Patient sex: F
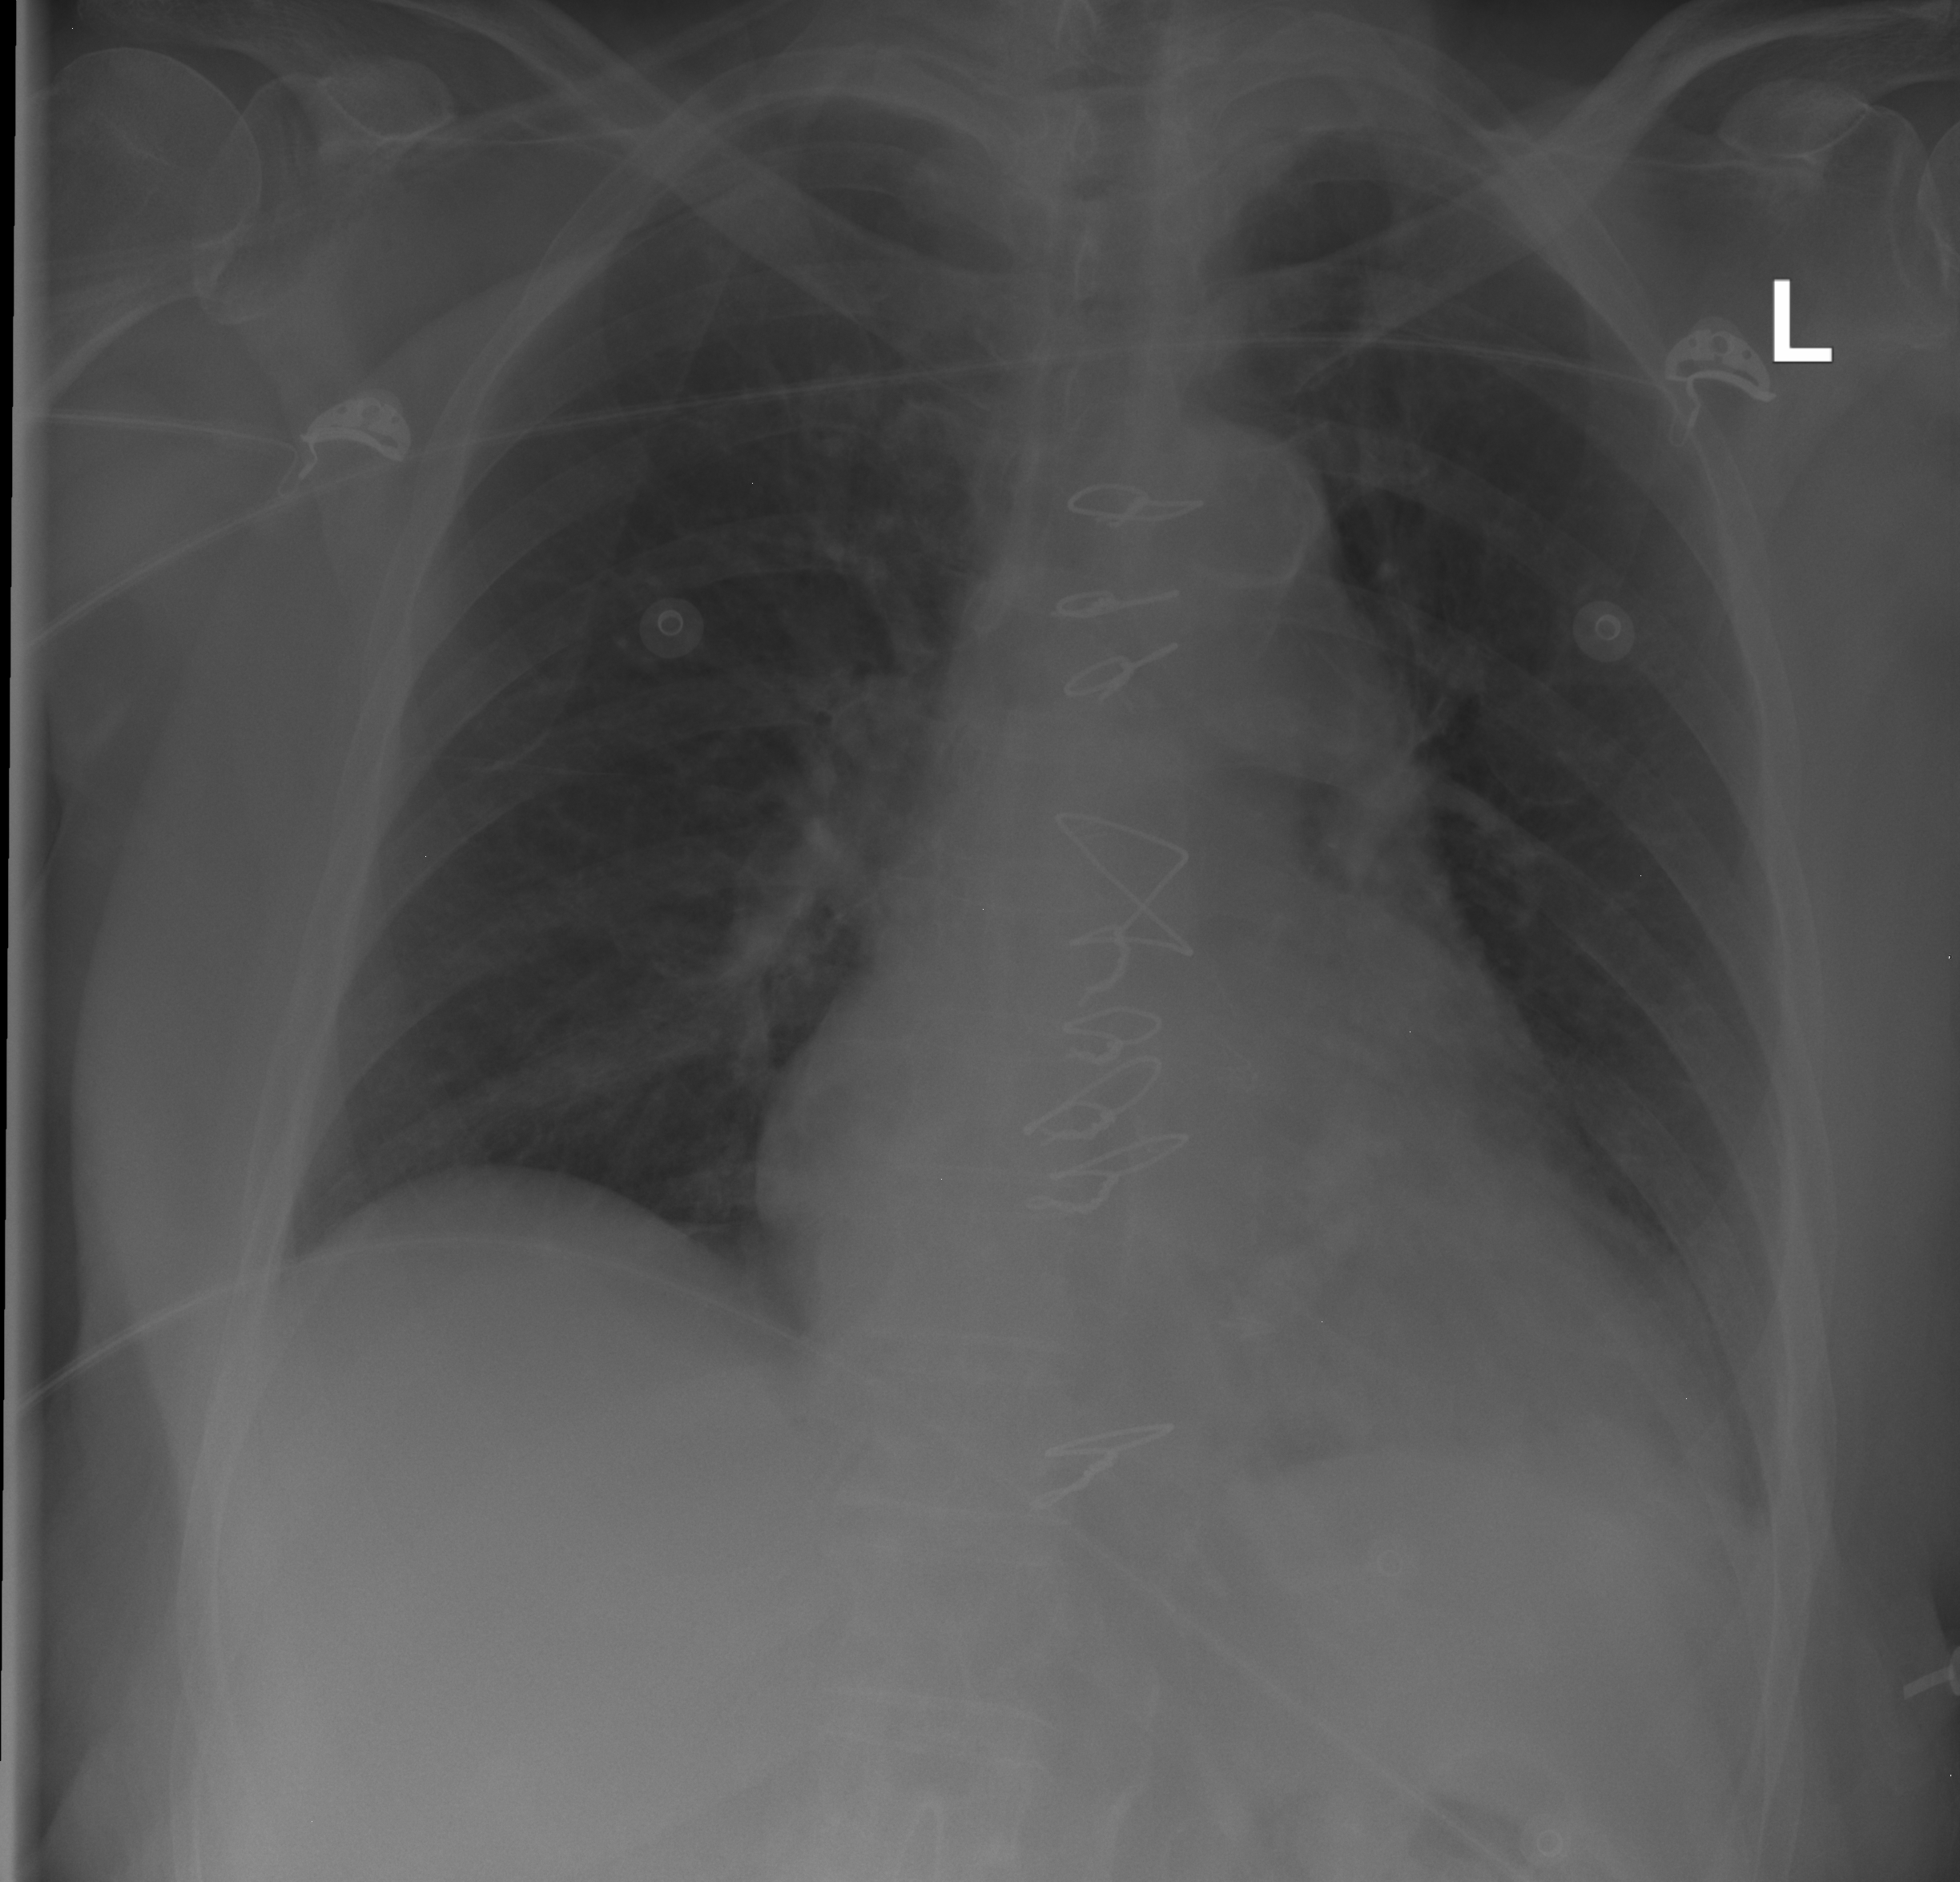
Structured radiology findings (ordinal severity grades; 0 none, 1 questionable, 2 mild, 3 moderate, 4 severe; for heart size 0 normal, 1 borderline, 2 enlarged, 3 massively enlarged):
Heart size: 0
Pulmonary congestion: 0
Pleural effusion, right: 0
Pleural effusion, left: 2
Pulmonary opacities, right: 0
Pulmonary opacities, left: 0
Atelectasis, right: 0
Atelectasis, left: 0